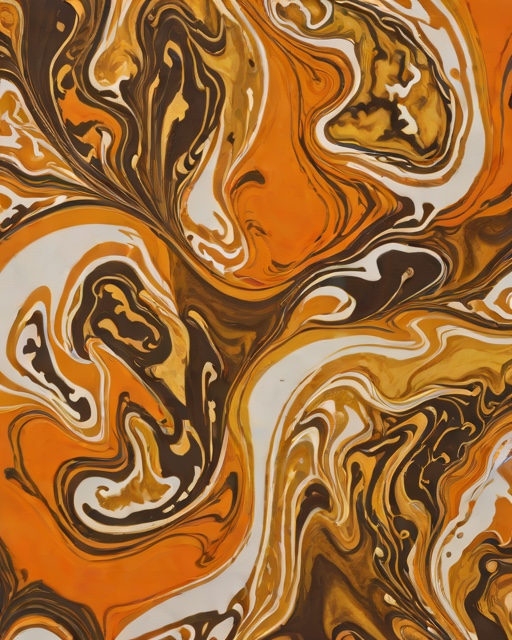
Category: Autumn